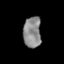
Tissue: prostate
Cell type: Myeloid cells
Senescence score: 0.3454
Nuclear area (px): 541
Mean DAPI intensity: 137.612